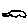
Label: car